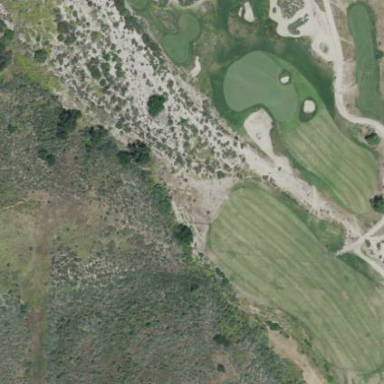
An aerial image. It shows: Area of rough grass used for golf.